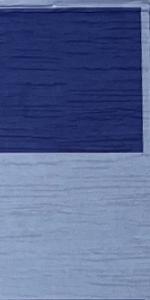
Label: Empty